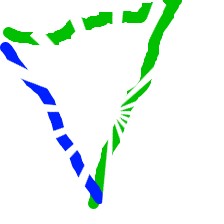
Shape: triangle